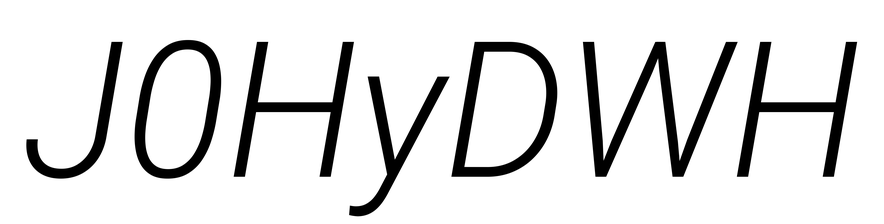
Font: Roboto-Italic_Light_Italic